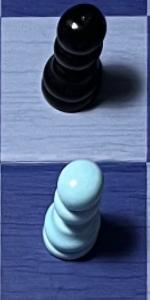
Label: Pawn_White